Question:
HI i have created ipa file with distributed provisioning profile. i have installed in my iPad it was installed but my client location they tried to install the ipa file but iTunes show always installing and in iPad displayed error. error is i have added all the device UDID's in developer account and generated distributed provisioning profile.from the last 3days onwards i am working on same issue please help me i am sharing screen shot please refer and give a solution.
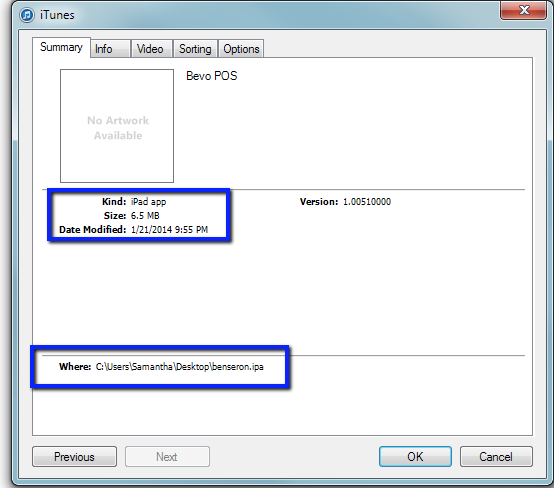
Answer: - Did you install the 'ProvisioningProfile' onto your iPad separately? (first)- Did you compile your app with your 'ProvisioningProfile'?
There are many reasons it could not be installing. You should double check each step, from downloading your 'PP' to compiling, to installing your 'PP' on your iPad, to installing your app.